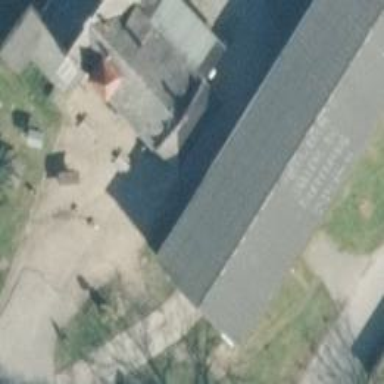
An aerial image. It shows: Farm shop.